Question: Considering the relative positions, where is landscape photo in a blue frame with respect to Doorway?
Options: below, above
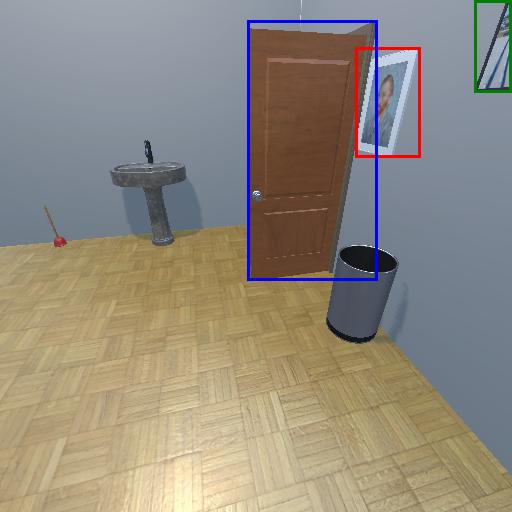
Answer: below